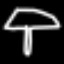
Label: mushroom